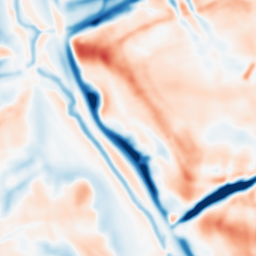
Category: multiscale
Decomposition family: dog_multiscale
Decomposition parameters: sigma_ratio: 1.4
n_scales: 5
base_sigma: 2
Upsampling method: bilinear
Upsampling parameters: scale: 4
Upsampling scale: 4